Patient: sex F, age 69
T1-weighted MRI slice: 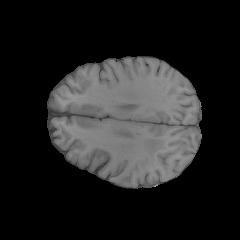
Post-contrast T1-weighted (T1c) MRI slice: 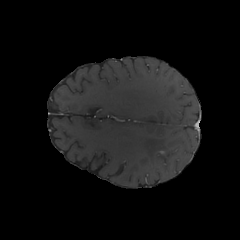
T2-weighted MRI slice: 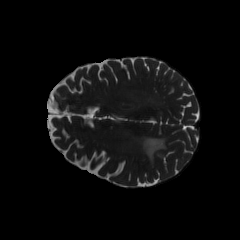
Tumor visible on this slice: yes
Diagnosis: Glioblastoma, IDH-wildtype
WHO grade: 4